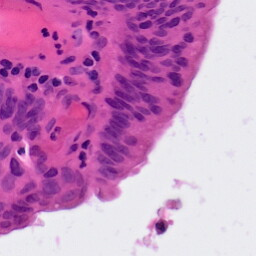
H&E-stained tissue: Colon